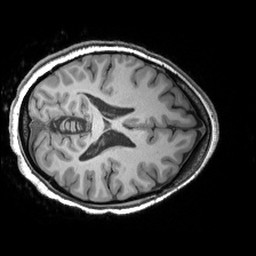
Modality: T1w
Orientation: axial
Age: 22
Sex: female
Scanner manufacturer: siemens
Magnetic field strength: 3 T
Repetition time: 2.53 s
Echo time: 0.00299 s